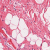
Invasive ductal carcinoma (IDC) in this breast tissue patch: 0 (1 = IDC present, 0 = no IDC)